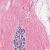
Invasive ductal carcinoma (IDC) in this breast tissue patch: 0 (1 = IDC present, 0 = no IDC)